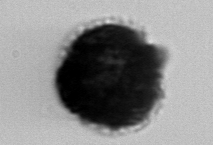
Label: Gonyaulax